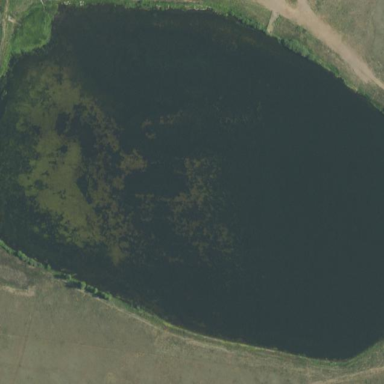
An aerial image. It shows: Reservoir of natural water.